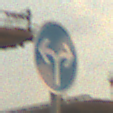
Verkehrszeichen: VorgeschriebeneFahrtrichtungRechtsOderLinks
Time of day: SunriseSunset
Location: Outdoor (Suburban)
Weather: PartlyCloudy
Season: NotSpecified
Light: Natural